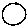
Label: moon